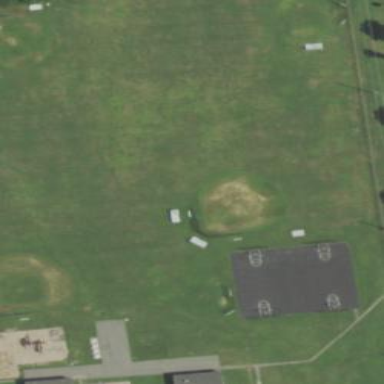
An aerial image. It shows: Baseball pitch for leisure land activities.